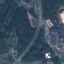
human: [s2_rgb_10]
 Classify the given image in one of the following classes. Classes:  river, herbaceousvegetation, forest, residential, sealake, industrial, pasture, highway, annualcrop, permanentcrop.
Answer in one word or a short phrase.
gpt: Highway